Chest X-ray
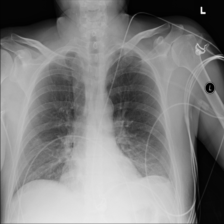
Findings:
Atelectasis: negative
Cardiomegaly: negative
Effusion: negative
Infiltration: negative
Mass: negative
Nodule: positive
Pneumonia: negative
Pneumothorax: positive
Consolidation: negative
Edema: negative
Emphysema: negative
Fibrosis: negative
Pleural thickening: negative
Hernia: negative